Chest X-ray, PA view. Patient: 58 years old, sex F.
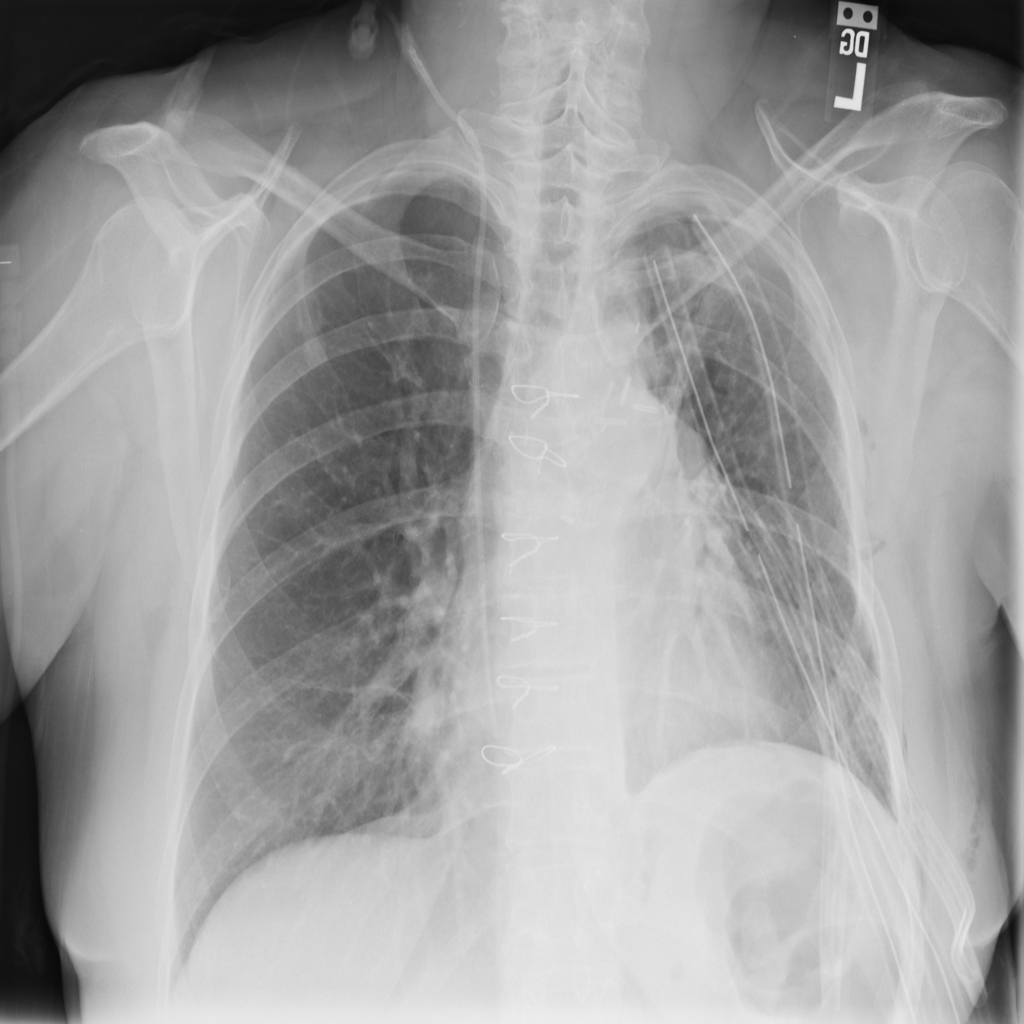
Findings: No Finding